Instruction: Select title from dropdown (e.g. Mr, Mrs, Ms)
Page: traveler
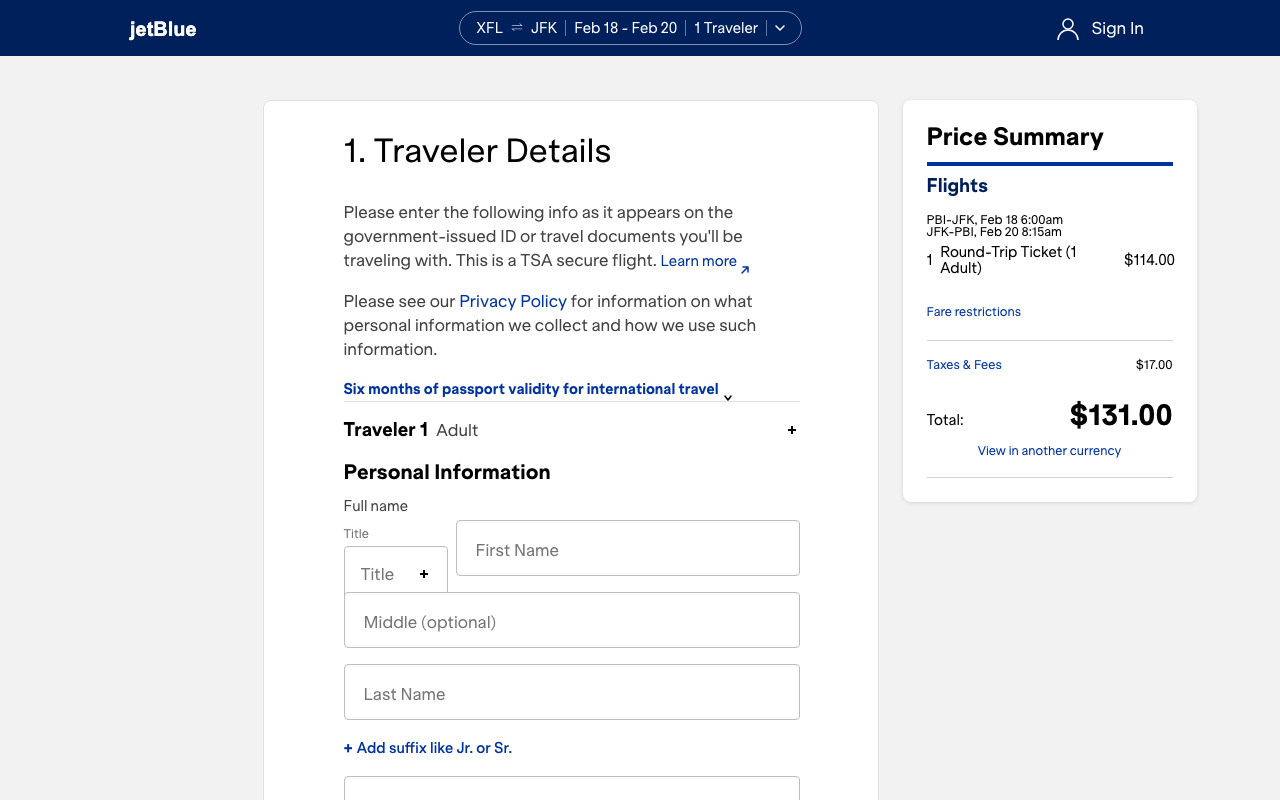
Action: click